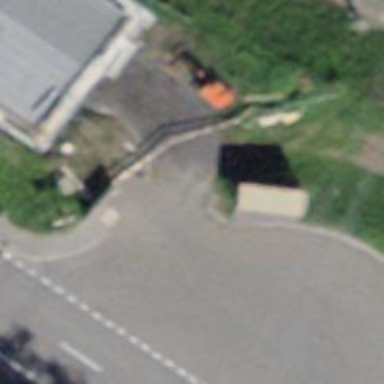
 serving as platform for public transportation."